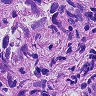
Metastatic tissue present: yes